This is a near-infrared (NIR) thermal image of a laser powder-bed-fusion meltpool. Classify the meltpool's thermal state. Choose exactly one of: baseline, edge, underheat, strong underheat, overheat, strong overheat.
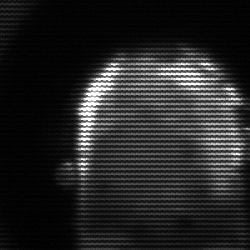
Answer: baseline